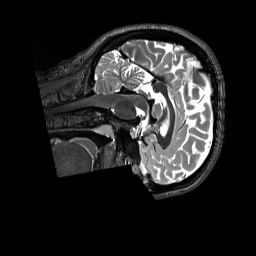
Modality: T2w
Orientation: sagittal
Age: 26
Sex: female
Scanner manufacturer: siemens
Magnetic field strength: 3 T
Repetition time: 3.2 s
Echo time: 0.728 s